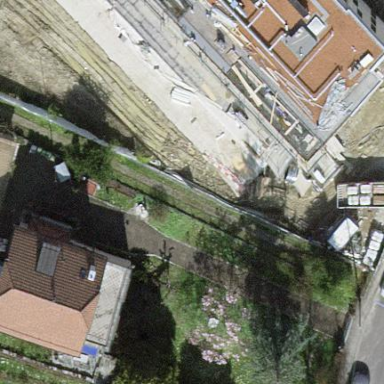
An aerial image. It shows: Garden surrounded by fence.